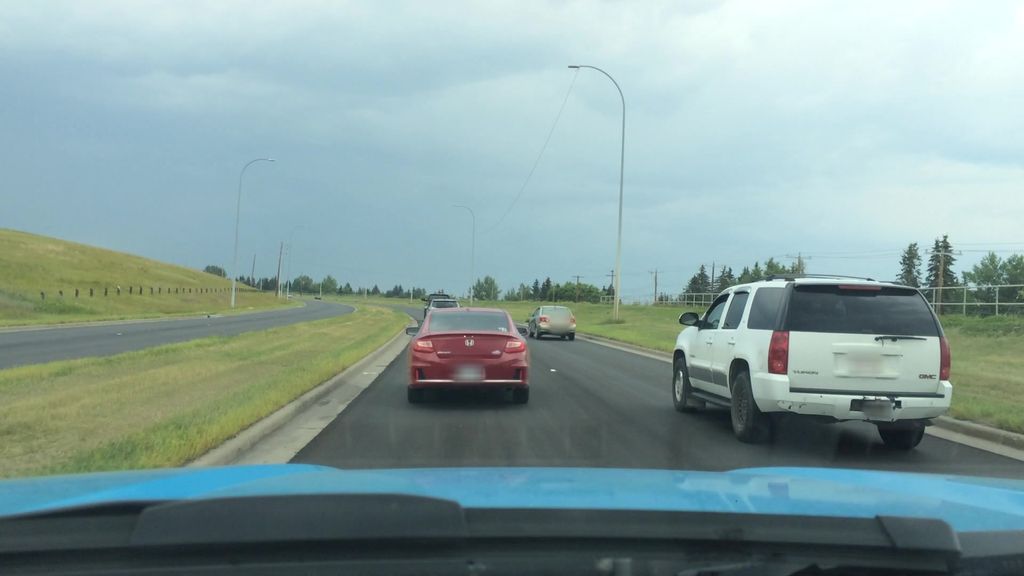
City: calgary